Question: I am learning to populate a UIPickerView from Realm database.
The issue is that the UIPickerView displays "?" instead of the data.
Here is my code:
'''
import UIKit
import RealmSwift
class AjouterEmpruntViewController: UIViewController, UIPickerViewDelegate, UIPickerViewDataSource {
@IBOutlet weak var PickerViewListeAmis: UIPickerView!
/* Initialisation de Realm */
let realm = try! Realm()
var data:Results<Ami>!
var listOfFriends:[Ami] = []
override func viewDidLoad() {
super.viewDidLoad()
/* Definition des sources du PickerView */
self.PickerViewListeAmis.dataSource = self
self.PickerViewListeAmis.delegate = self
/* Constitution de la liste de pseudos d'amis pour alimenter le PickerView */
self.data = realm.objects(Ami.self)
self.listOfFriends = Array(self.data)
}
@IBAction func btnSaveEmprunt(_ sender: UIBarButtonItem) {
self.dismiss(animated: true)
}
@IBAction func btnCancelEmprunt(_ sender: UIBarButtonItem) {
self.dismiss(animated: true)
}
func numberOfComponents(in pickerView: UIPickerView) -> Int {
return 1
}
func pickerView(_ pickerView: UIPickerView, numberOfRowsInComponent component: Int) -> Int {
return listOfFriends.count
}
private func pickerView(pickerView: UIPickerView, titleForRow row: Int, forComponent component: Int) -> String? {
print("pseudo = "+listOfFriends[row].pseudo)
return listOfFriends[row].pseudo
}
func pickerView(_ pickerView: UIPickerView, didSelectRow row: Int, inComponent component: Int)
{
print("selected Ami is "+listOfFriends[row].pseudo)
}
}
'''
I followed this tutorial <URL>
Could you please help me solve the problem?
Here is the result:
Issue with ? instead of data

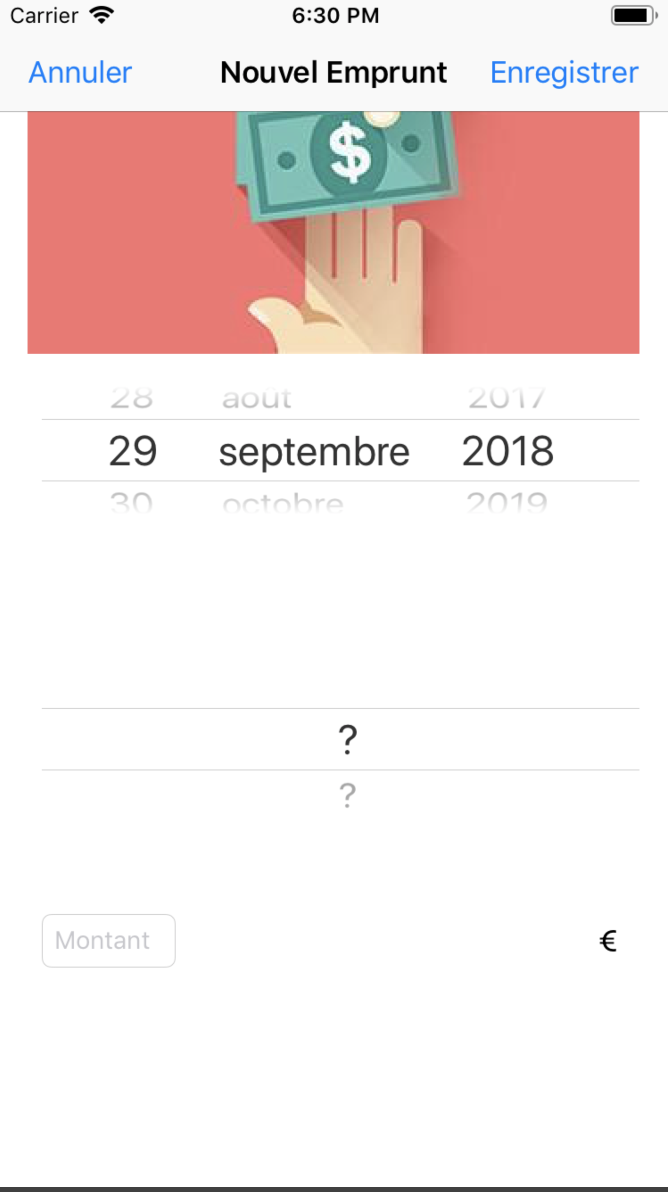
Answer: You have the wrong method signature of 'titleForRow' so it isn't being called.
It needs to be:
'''
func pickerView(_ pickerView: UIPickerView, titleForRow row: Int, forComponent component: Int) -> String?
'''
not:
'''
private func pickerView(pickerView: UIPickerView, titleForRow row: Int, forComponent component: Int) -> String?
'''
Remove 'private' and add the missing '_'.